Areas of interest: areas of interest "Park and greenspace"
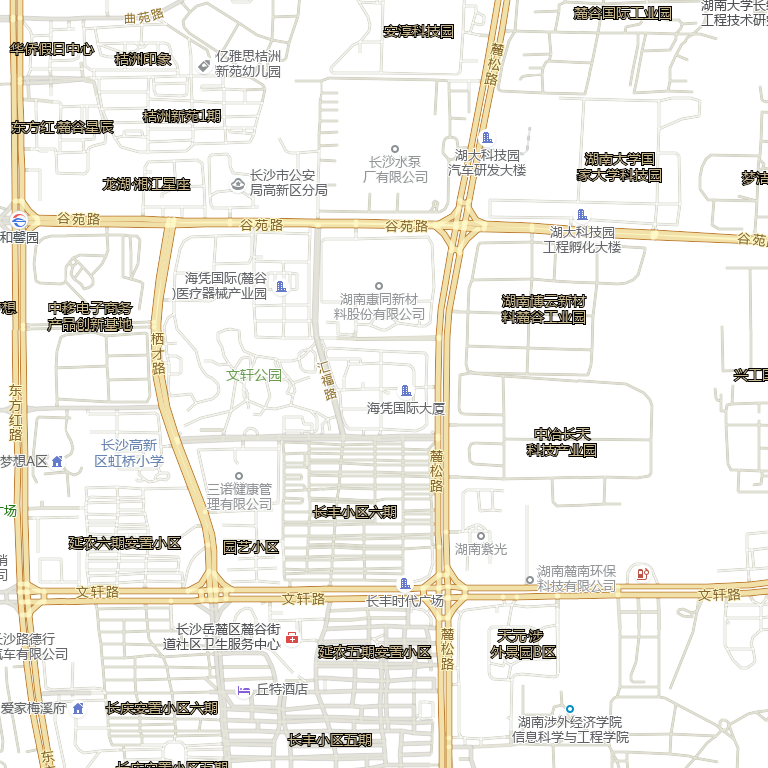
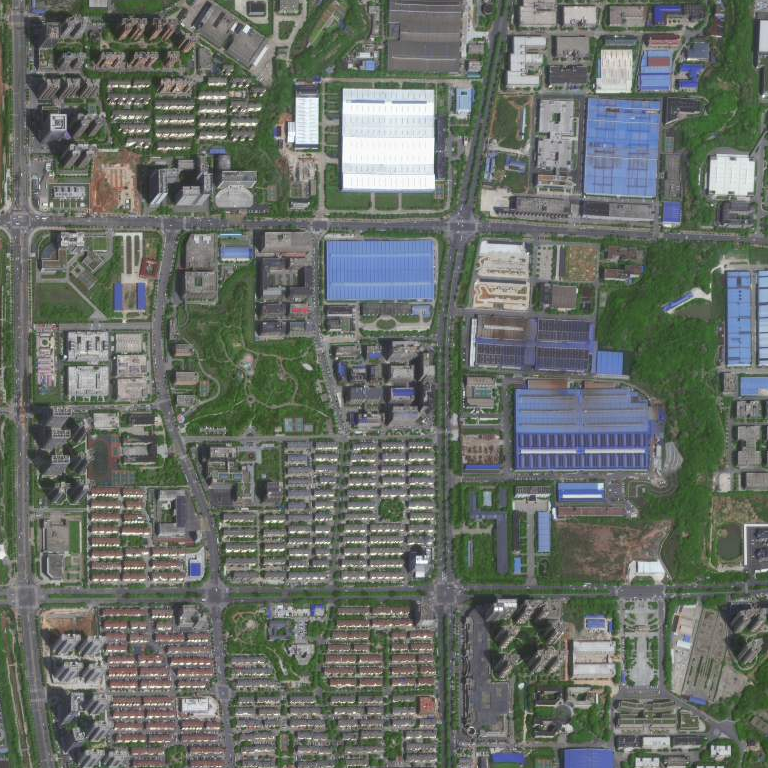